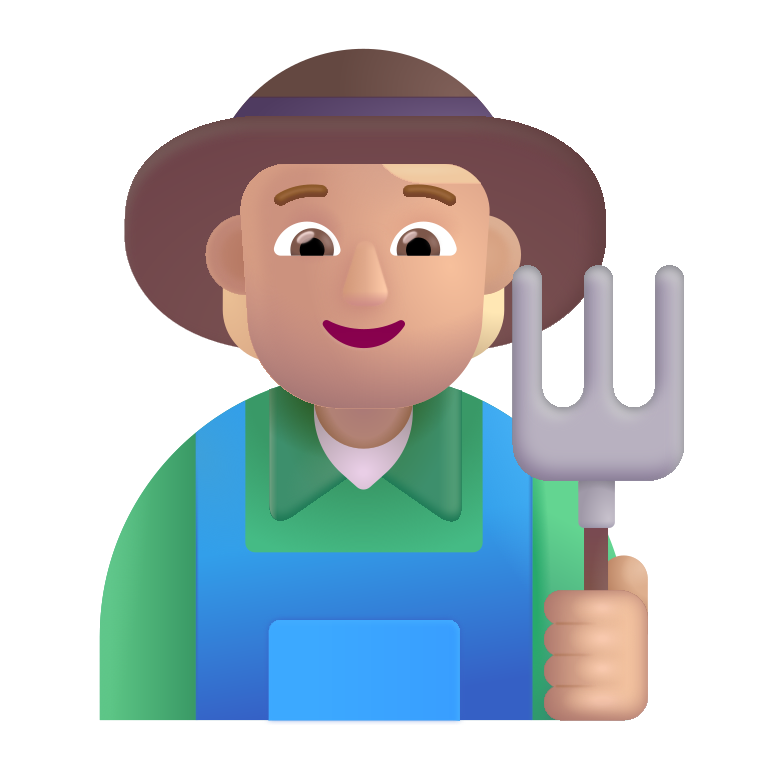
farmer color  light